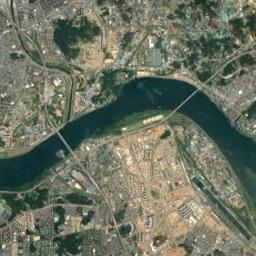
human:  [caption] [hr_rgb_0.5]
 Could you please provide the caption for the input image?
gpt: A curved, Almost right-angled turquoise river with bustling cities on both sides .

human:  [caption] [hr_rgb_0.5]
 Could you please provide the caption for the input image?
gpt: The dark green river goes through the residential area and two overpasses are over the river .

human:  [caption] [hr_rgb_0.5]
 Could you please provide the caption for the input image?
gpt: There are many trees around the river .

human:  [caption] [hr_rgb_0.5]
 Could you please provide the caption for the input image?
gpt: The river goes through houses and trees .

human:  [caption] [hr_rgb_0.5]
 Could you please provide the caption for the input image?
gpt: There are many buildings and some green forests near the river .